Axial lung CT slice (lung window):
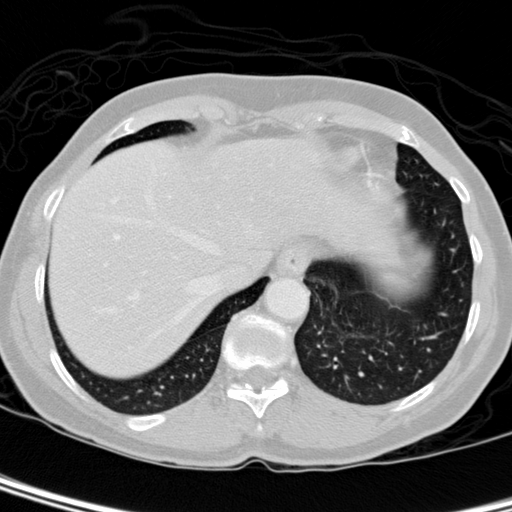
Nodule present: no